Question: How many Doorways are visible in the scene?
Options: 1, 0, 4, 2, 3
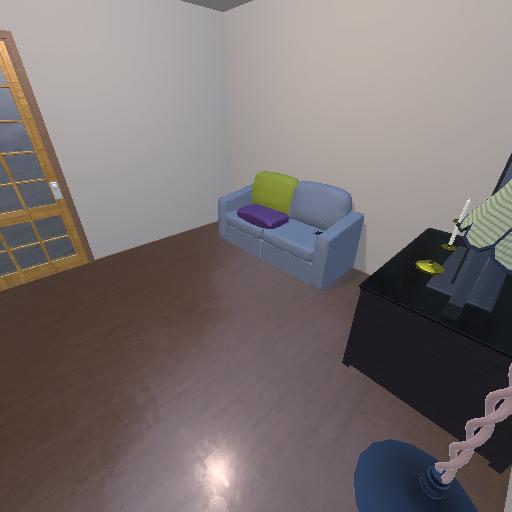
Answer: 1